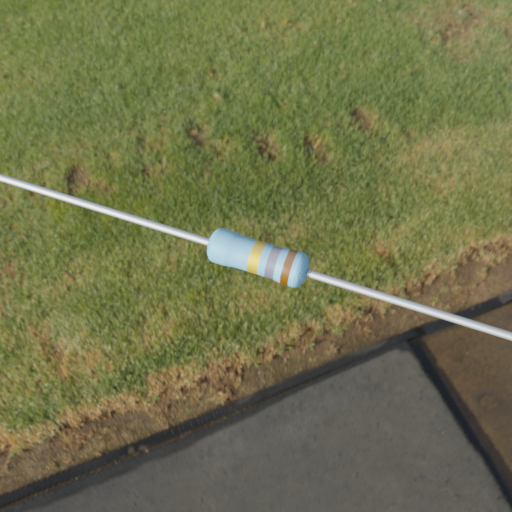
Resistor colour bands (in order): gold, gray, brown